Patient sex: F
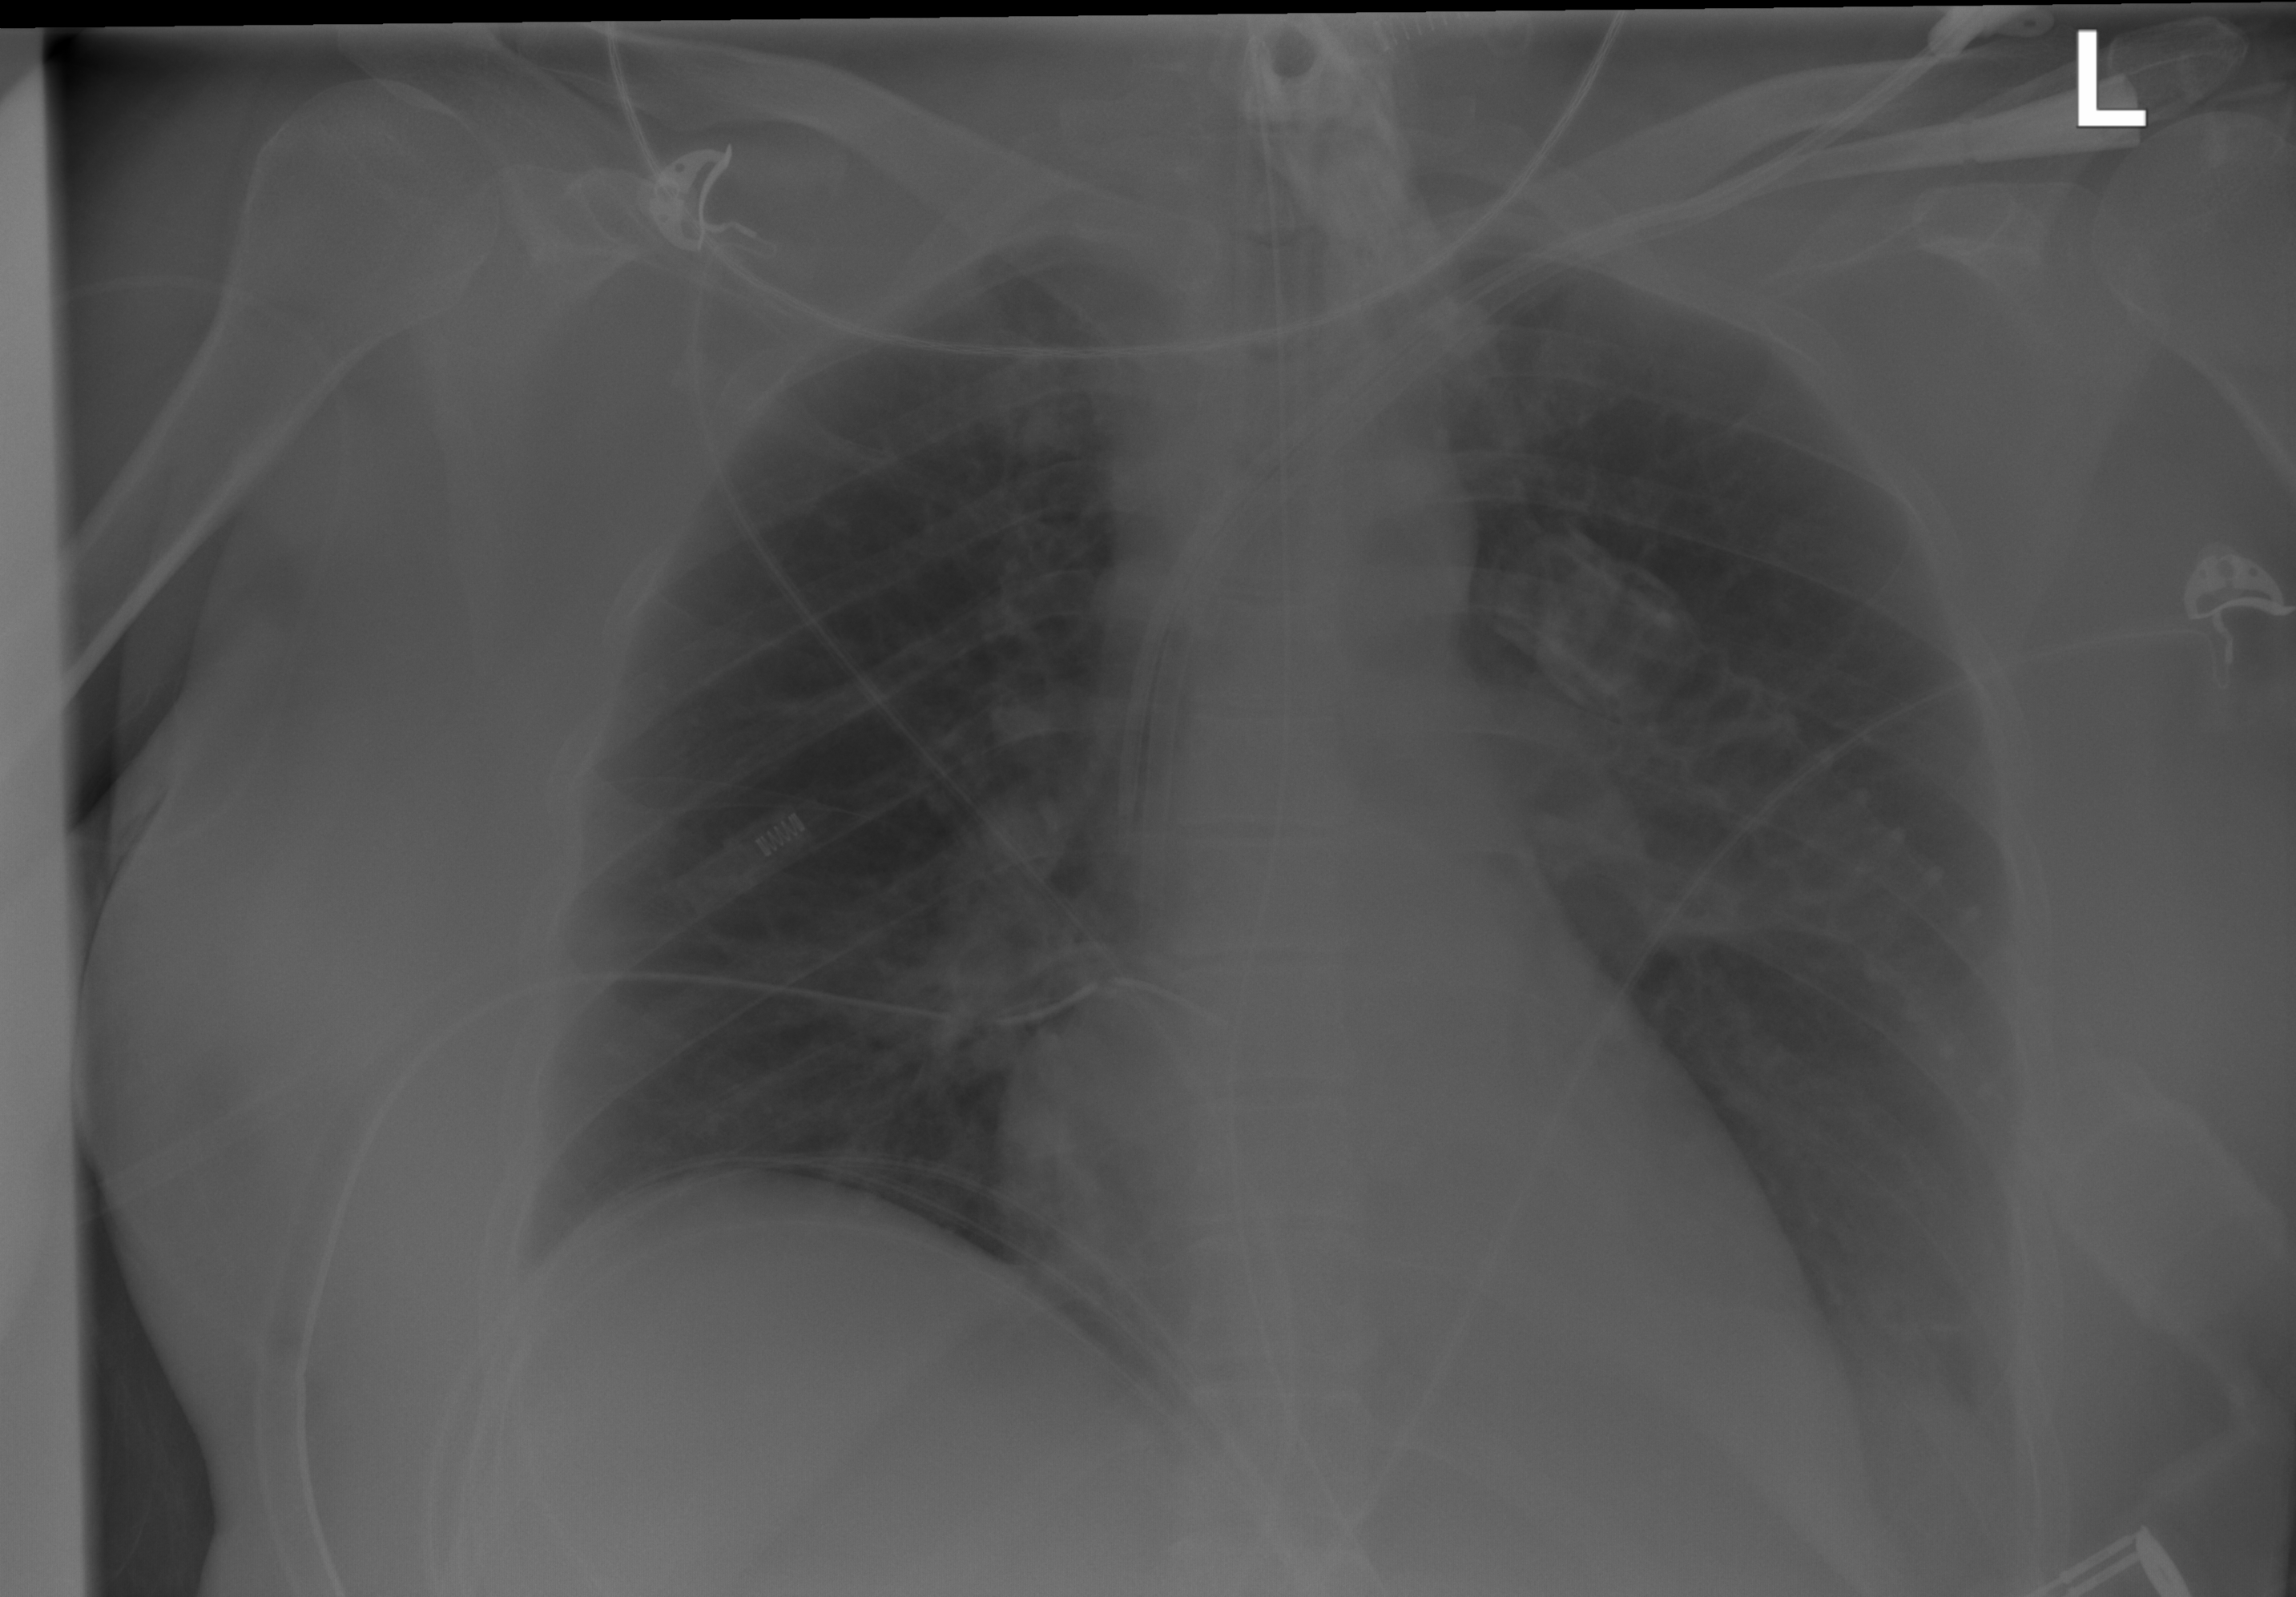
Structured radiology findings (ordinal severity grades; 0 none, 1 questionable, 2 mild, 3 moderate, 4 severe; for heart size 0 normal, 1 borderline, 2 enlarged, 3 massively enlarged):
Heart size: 0
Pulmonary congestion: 0
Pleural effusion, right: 0
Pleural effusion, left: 2
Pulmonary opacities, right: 0
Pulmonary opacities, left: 0
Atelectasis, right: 0
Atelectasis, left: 2